Question:
I am working with Rdlc report.
I have these fields:
'''
First name
Address1
Address2
City, state, zip
'''
If any one of these fields is empty, it should not show the blank space.
For example ()
'''
First name,
Address1,
City, state, zip
'''
But, as show in the above image, I am getting this:
'''
First name,
Address1,
........................<-(blankspace is showing here)
City, state, zip
'''
I tried changing 'Visiblity' -> 'Expression' ->
'=IIF(String.IsNullOrEmpty(Fields!Address2.Value), false,True)'
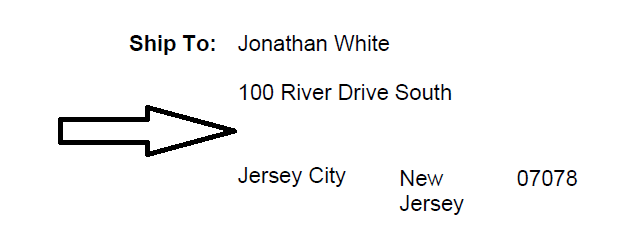
Answer: I think that the expression with 'String.IsNullOrEmpty' didn't works.
Try with one of this two options:
1.'=IIF(IsNothing(Fields!Address2.Value),False,True)'
2.'=IIF(Len(Fields!Address2.Value) = 0,False,True)'
According to the comments, the solution is to create a single textbox in which put two (or more) fields and concatenate the value if the second fields has a real value or is empty.
So the expression will be:
'''
=Fields!Name.Value + System.Environment.NewLine + Fields!SAddr_Line1.Value + IIF( Len(Fields!Address2.Value) = 0, "", System.Environment.NewLine + Fields!Address2.Value) + Fields!ShipTo.Value
'''
For more readability:
'''
=Fields!Name.Value
+ System.Environment.NewLine
+ Fields!SAddr_Line1.Value
+ IIF( Len(Fields!Address2.Value) = 0, "", System.Environment.NewLine + Fields!Address2.Value)
+ Fields!ShipTo.Value
'''